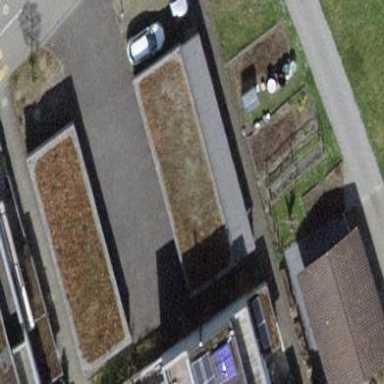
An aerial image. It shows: Garage building.